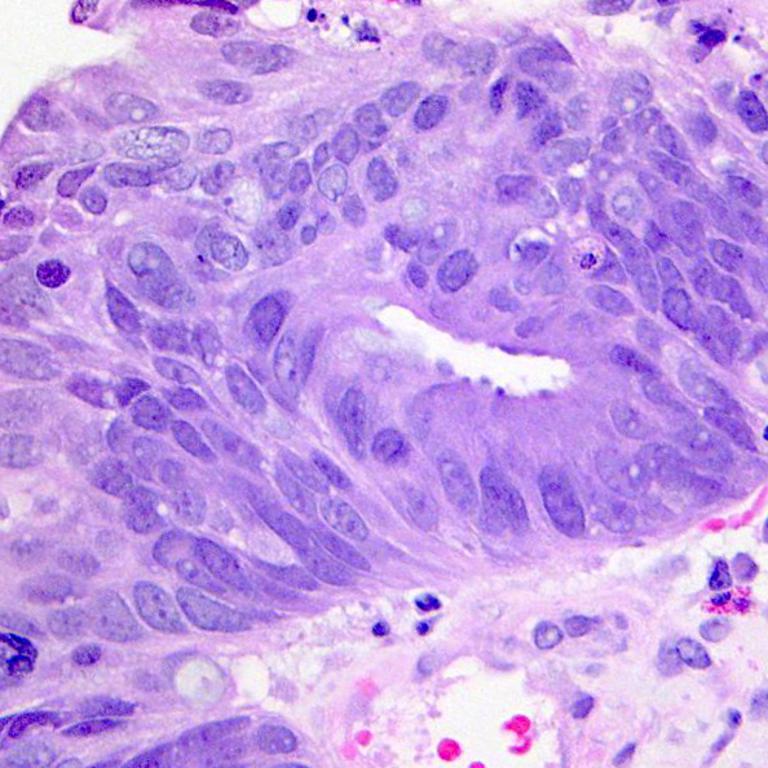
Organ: colon
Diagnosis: adenocarcinomas